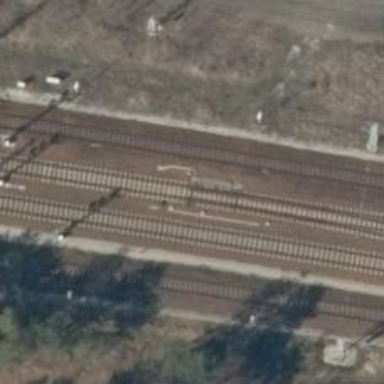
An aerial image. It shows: Railway switch.